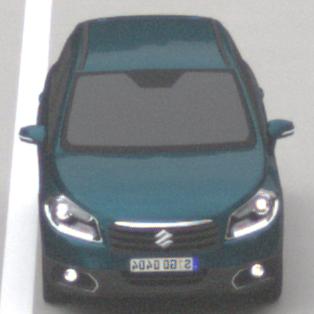
Make: Suzuki
Model: SX4 S-Cross 1.6
Detailed model: SX4 (II) S-Cross
Model produced from: 2013/10
Model produced until: 2015/08
Doors: 5
Color: blue
Road condition: dry road
Daytime: morning or afternoon
Contrast: low contrast